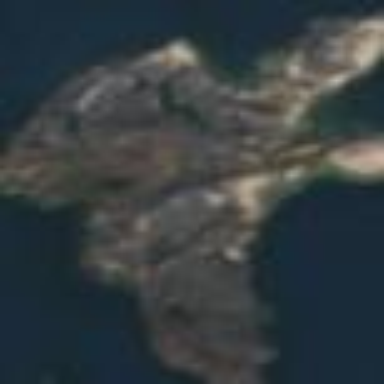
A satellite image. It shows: Island with natural coastline.